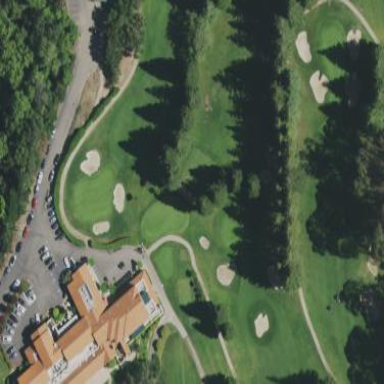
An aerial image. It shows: Picturesque green golfing area with grass land use.